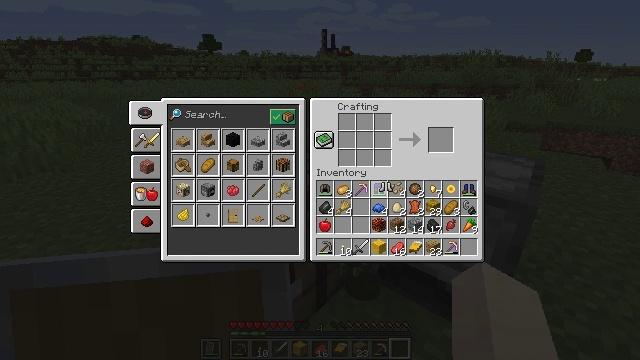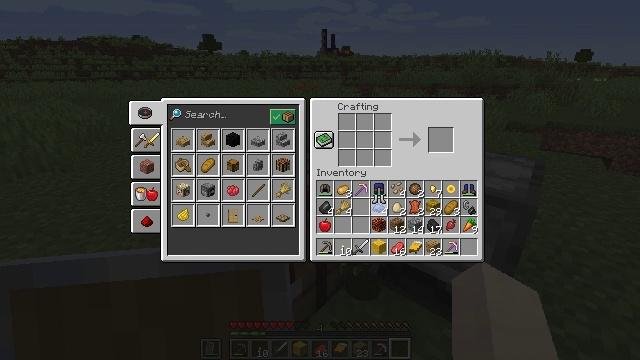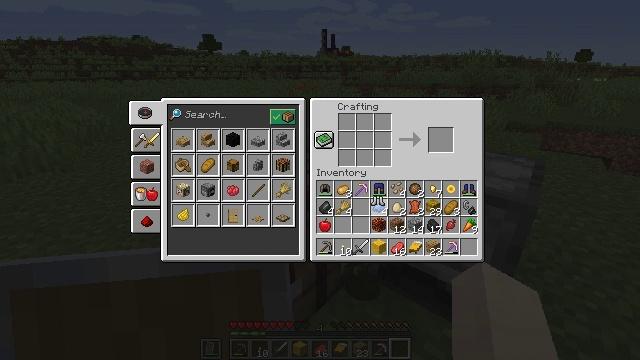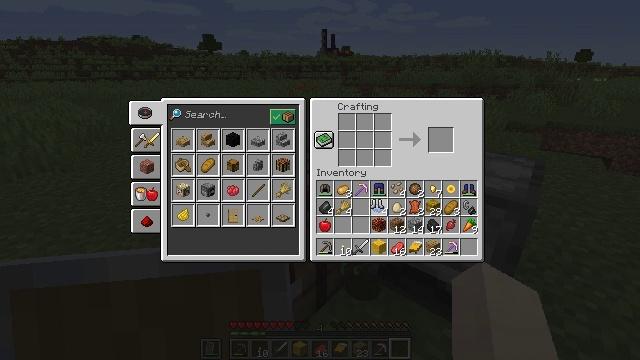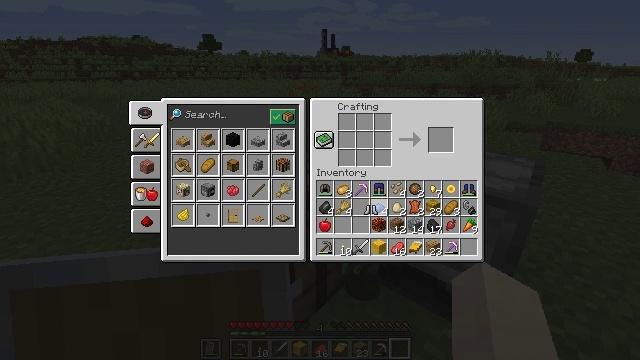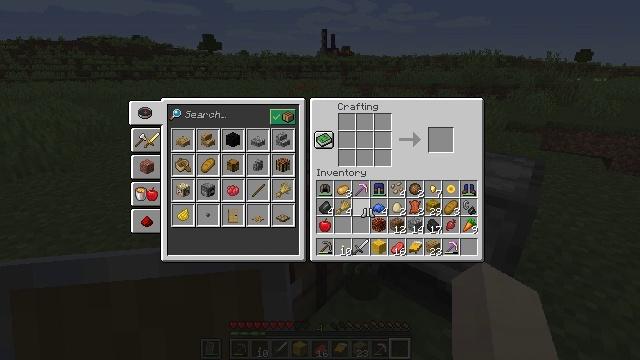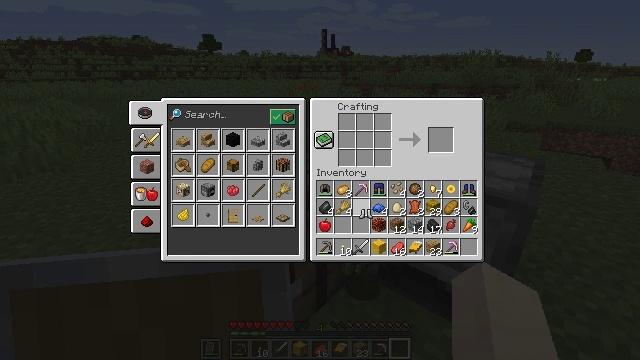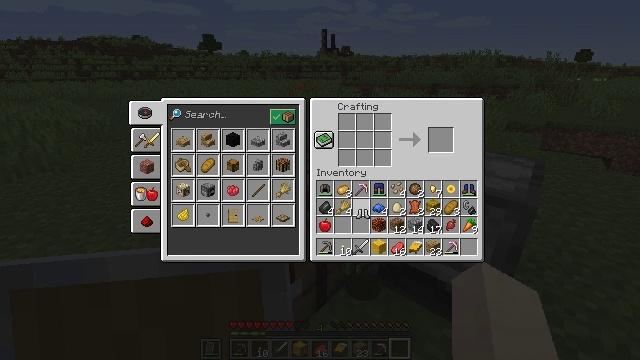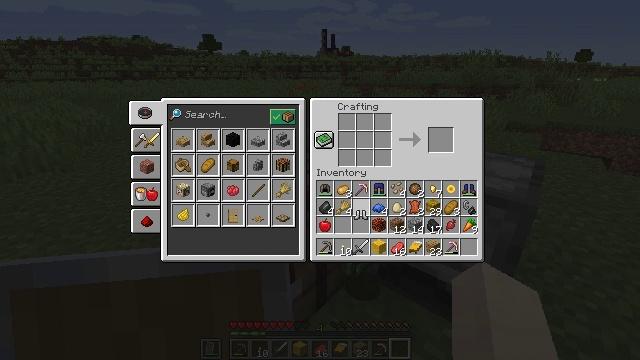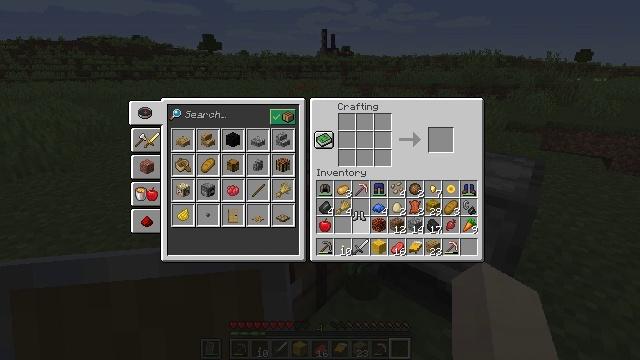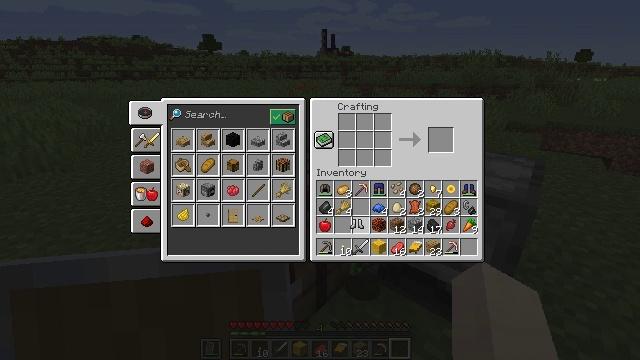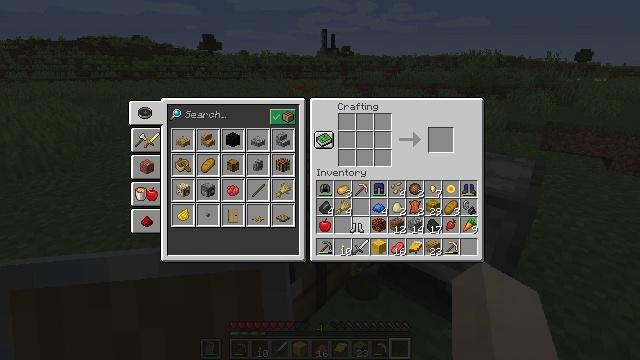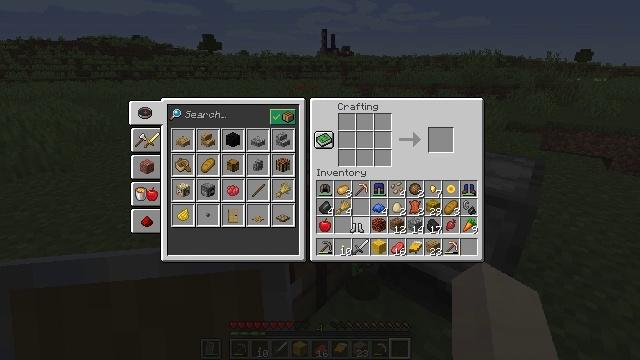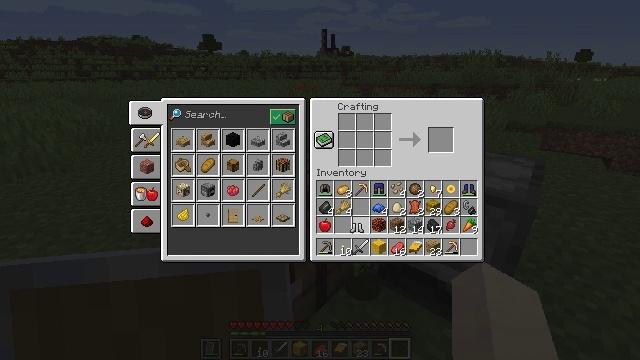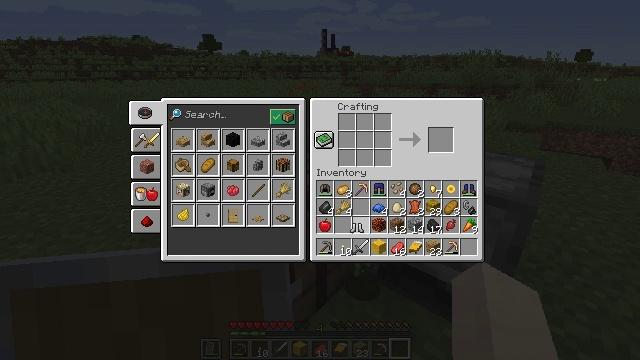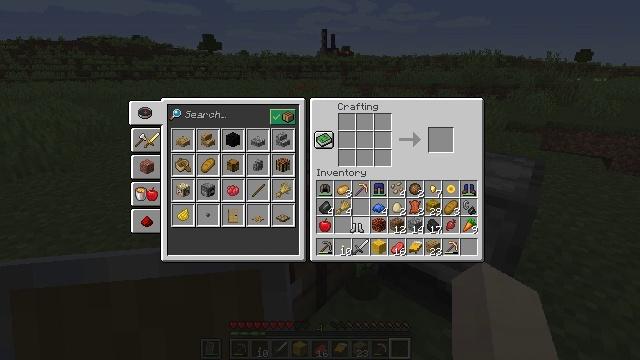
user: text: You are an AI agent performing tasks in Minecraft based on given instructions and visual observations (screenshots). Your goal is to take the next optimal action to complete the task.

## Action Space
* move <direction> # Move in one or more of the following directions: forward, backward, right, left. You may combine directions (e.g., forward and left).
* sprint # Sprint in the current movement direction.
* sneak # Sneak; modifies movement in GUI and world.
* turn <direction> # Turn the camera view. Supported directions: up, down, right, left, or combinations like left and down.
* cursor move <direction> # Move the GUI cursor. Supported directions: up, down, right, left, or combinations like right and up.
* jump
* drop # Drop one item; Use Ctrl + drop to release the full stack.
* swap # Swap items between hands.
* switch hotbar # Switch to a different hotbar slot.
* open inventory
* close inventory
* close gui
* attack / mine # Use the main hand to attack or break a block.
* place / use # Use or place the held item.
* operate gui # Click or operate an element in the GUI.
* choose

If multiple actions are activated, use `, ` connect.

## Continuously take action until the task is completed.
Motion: motion action
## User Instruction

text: Recycle the crafting table.
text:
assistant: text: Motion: turn left and down
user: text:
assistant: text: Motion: no_op
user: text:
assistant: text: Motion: no_op
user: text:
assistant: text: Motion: no_op
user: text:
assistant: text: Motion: no_op
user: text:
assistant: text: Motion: no_op
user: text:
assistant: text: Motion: no_op
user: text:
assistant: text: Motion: no_op
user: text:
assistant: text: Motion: no_op
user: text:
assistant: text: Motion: turn down
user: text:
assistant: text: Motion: no_op
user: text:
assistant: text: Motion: no_op
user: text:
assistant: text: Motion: no_op
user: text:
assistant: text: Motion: no_op
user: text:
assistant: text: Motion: no_op
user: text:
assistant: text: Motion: no_op
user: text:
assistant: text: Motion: no_op
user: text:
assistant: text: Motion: no_op
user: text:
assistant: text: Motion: no_op
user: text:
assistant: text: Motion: no_op
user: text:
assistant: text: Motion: no_op
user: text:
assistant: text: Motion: no_op
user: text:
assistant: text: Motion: no_op
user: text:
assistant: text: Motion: no_op
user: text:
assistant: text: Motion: no_op
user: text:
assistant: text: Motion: no_op
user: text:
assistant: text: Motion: no_op
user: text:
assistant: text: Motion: no_op
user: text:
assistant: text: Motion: no_op
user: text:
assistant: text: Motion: no_op